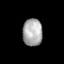
Tissue: lung
Cell type: Others
Senescence score: 0.237
Nuclear area (px): 526
Mean DAPI intensity: 170.911